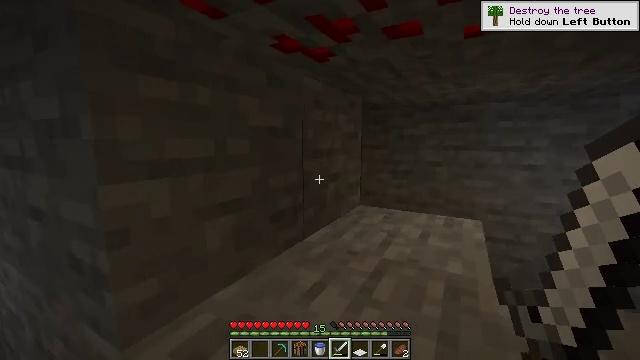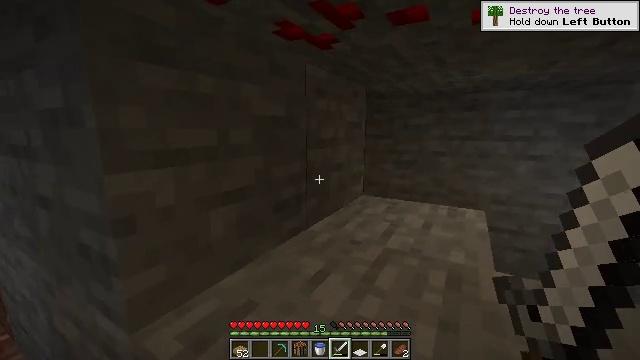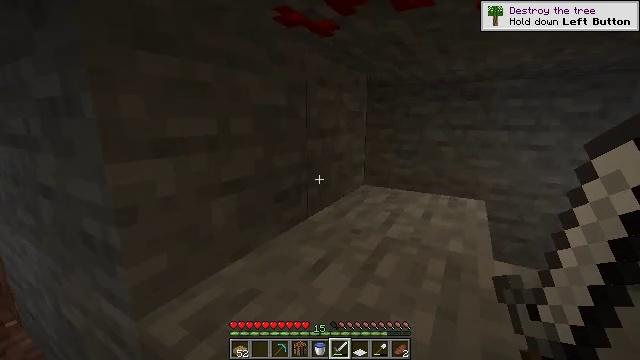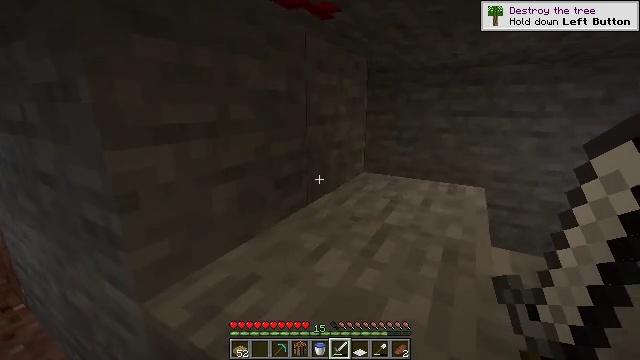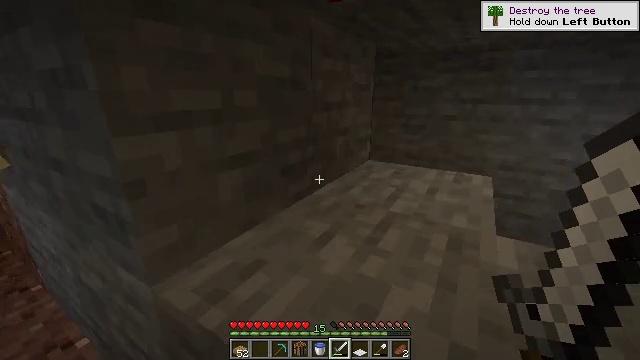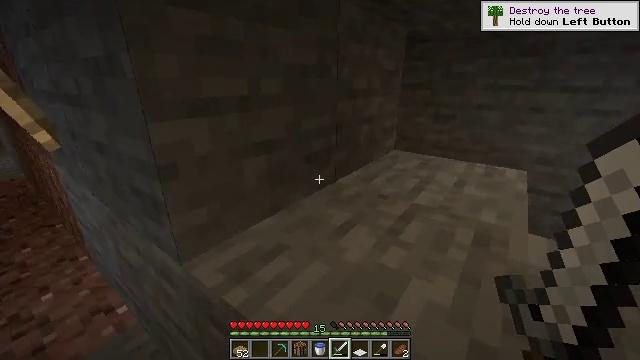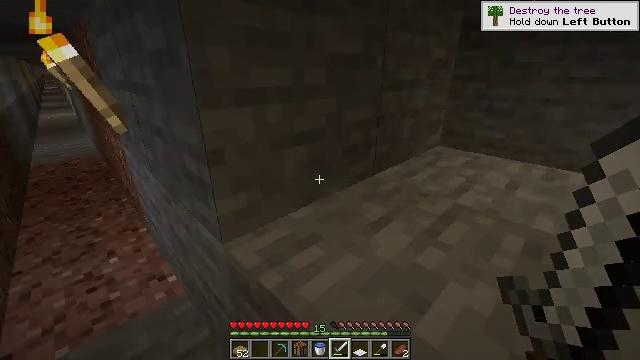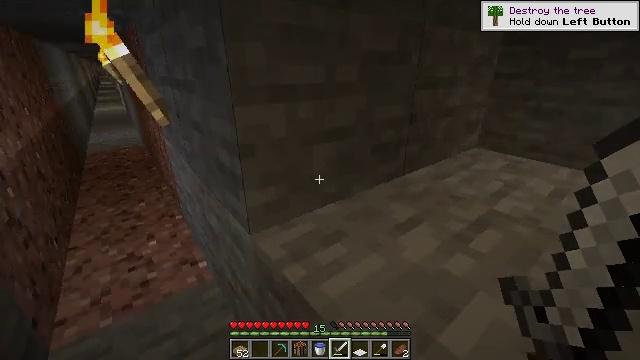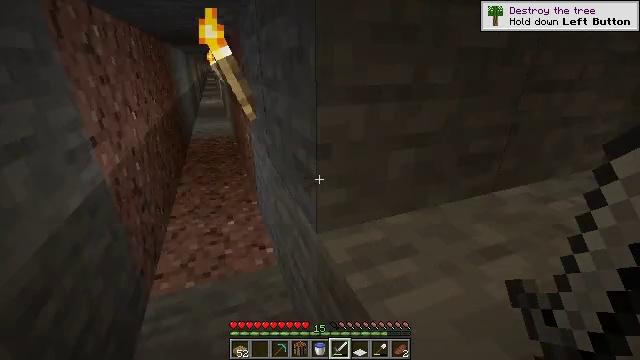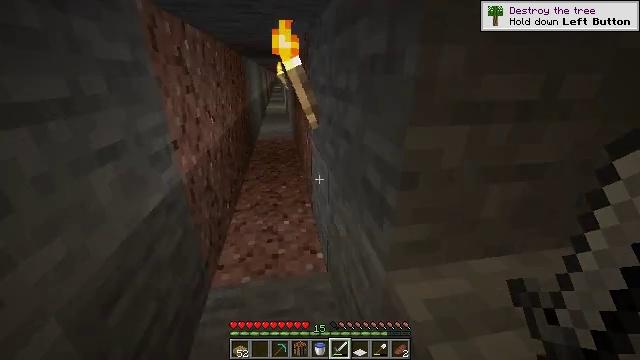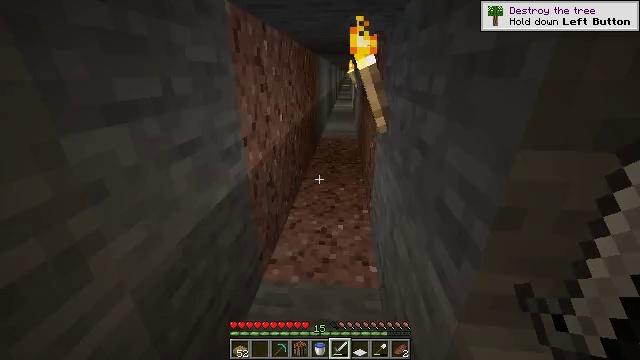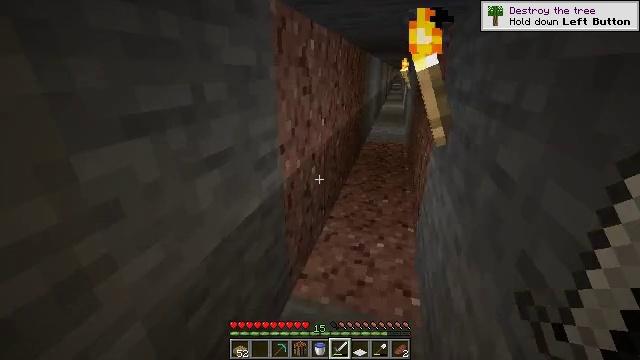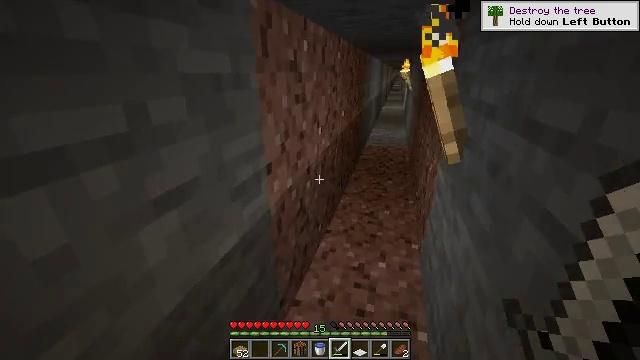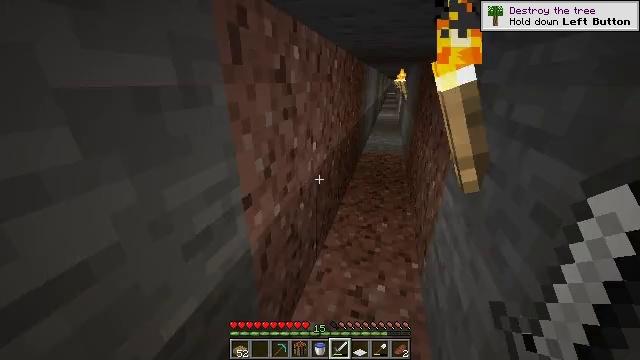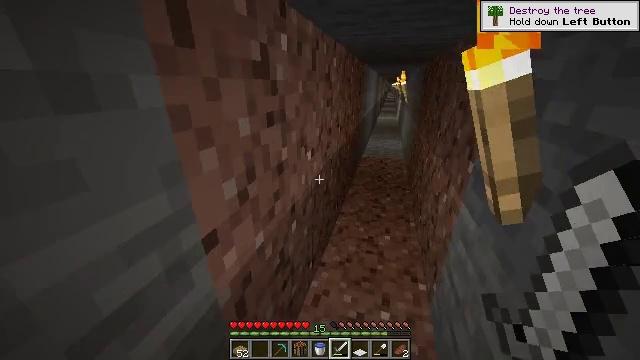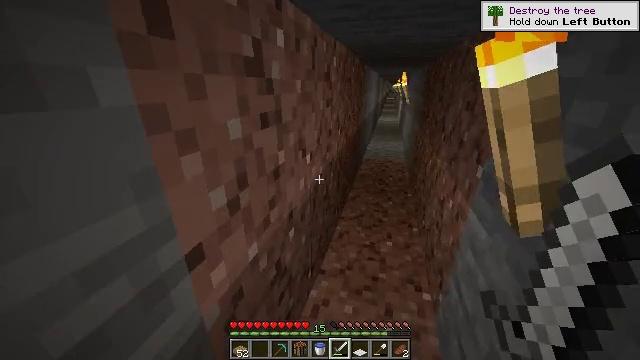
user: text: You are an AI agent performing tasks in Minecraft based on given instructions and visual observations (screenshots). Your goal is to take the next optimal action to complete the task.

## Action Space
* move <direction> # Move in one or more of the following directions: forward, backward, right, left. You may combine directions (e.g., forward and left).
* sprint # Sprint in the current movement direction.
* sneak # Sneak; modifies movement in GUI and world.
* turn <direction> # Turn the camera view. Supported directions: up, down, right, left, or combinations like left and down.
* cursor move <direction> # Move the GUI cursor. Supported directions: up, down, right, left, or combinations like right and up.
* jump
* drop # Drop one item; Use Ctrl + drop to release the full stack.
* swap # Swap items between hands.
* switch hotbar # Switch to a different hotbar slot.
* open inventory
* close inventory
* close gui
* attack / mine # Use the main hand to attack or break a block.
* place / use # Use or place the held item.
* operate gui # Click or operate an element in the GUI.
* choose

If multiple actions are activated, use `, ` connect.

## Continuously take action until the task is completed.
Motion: motion action
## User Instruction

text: Break the existing planks.
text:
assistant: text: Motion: turn down
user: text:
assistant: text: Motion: turn down
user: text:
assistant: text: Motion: turn down
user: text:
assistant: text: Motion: turn left and down
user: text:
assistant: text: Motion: turn left and down
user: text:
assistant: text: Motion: turn left and down
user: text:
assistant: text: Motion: turn left
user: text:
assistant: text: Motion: move forward, sprint, turn left
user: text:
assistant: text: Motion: move forward, sprint, turn left
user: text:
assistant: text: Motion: move forward, sprint, turn left
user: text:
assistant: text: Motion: move forward, sprint, turn left
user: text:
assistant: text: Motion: move forward, sprint
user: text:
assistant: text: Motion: move forward, sprint
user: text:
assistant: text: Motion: move forward, sprint
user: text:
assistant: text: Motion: move forward, sprint
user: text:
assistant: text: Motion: move forward, sprint
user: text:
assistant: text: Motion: move forward, sprint, turn up
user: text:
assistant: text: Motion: move forward, sprint
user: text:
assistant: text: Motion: move forward, sprint
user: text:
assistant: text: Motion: move forward, sprint
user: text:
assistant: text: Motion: move forward, sprint
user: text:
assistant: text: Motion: move forward, sprint
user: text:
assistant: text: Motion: move forward, sprint
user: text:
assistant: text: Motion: move forward, sprint
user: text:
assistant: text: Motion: move forward, sprint, turn right
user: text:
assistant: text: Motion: move forward, sprint
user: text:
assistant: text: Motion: move forward, sprint, turn right and up
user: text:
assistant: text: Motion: move forward, sprint
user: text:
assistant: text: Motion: move forward, sprint
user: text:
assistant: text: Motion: move forward, sprint